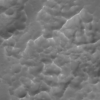
Label: not_dusty